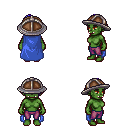
a pixel art fantasy rpg character, female body template, orc, green skin, blue cape, magenta pants, blue long mohawk hairstyle, chain helm, four views (front, back, left, right), 2x2 character sprite sheet, small pixel art, hard edges, no anti-aliasing